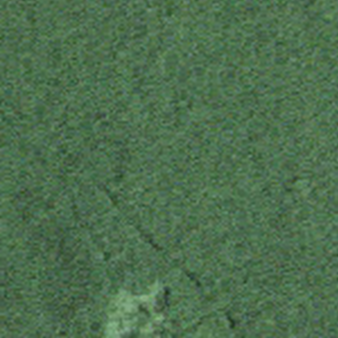
Label: other